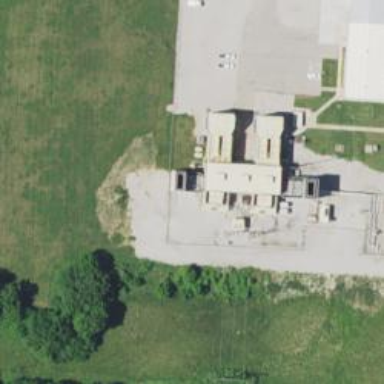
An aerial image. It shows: Gas turbine generator.